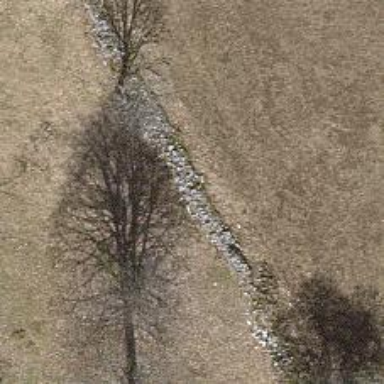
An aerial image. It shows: Wall is shown in the image.